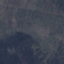
Label: HerbaceousVegetation